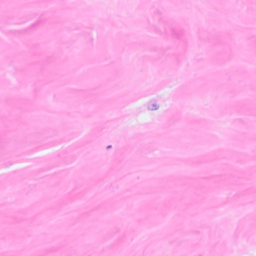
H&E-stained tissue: Breast